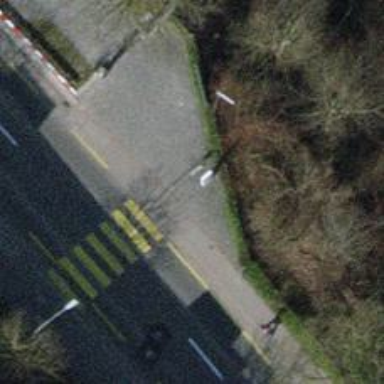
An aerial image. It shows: Pedestrian road.